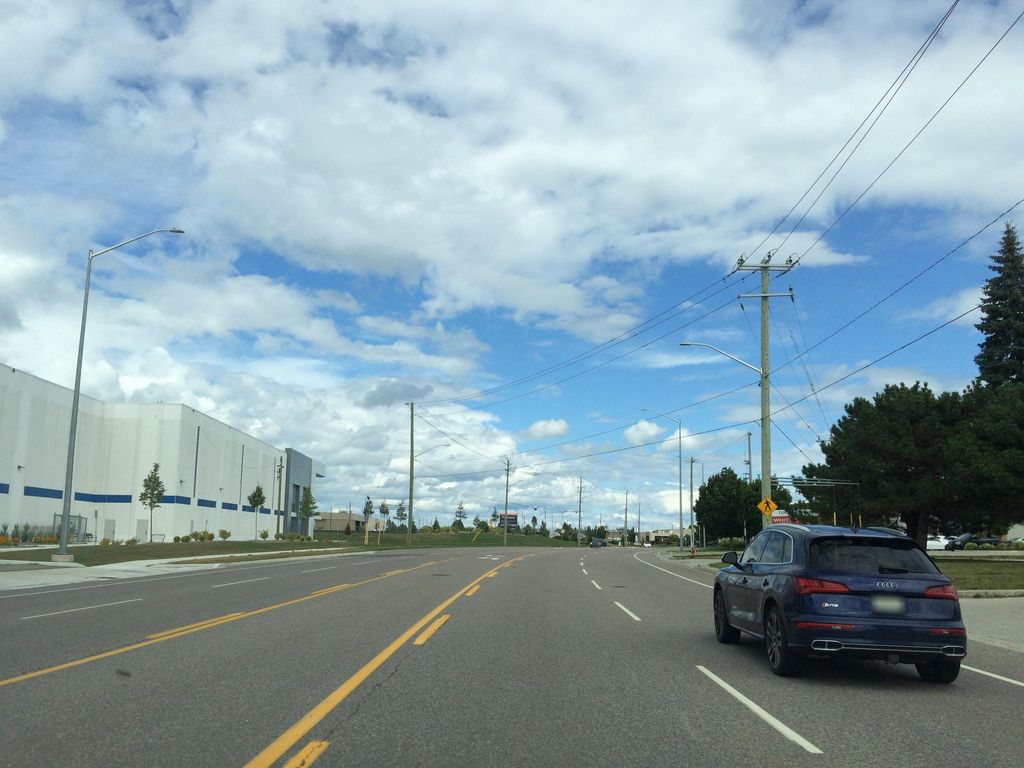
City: kitchener-waterloo